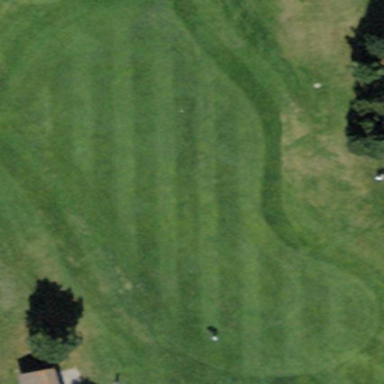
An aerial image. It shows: Golf fairway in the image.